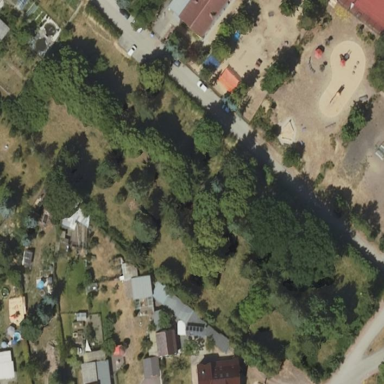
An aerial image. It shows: Village green area.